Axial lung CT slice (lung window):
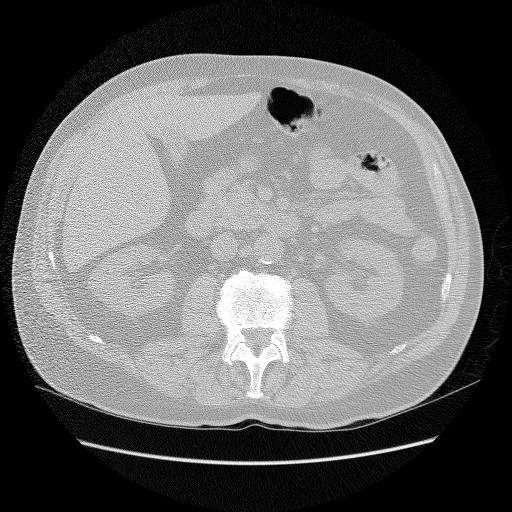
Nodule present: no